Question: : I have programmatically created a adapter item for gridview image
: I want programmatically give a Belevel Shadow as below in image

:
'''
linearLayoutOne=new LinearLayout(context);
linearLayoutOne.setLayoutParams(new TableRow.LayoutParams(TableRow.LayoutParams.MATCH_PARENT,TableRow.LayoutParams.MATCH_PARENT));
linearLayoutOne.setOrientation(LinearLayout.VERTICAL);
'''
- -
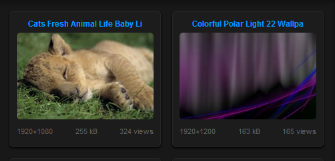
Answer: Just because you are generating view programmatically you can still set a background using an XML drawable. Use
'''
linearLayout.setBackground(drawable);
'''
Where 'drawable' is an XML shape definition.